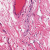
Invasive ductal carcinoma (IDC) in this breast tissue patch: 0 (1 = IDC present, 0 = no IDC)